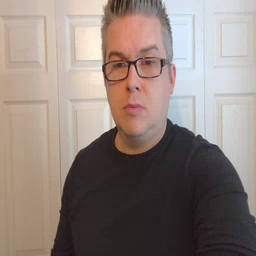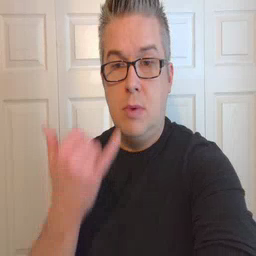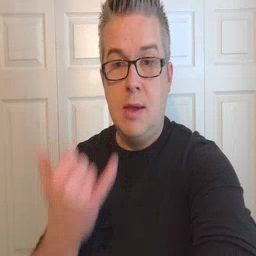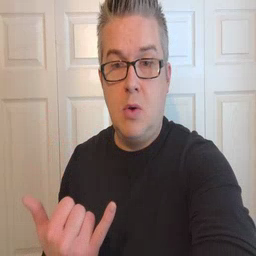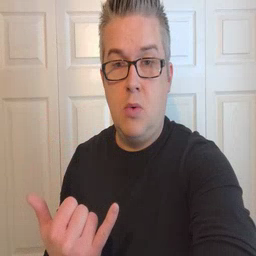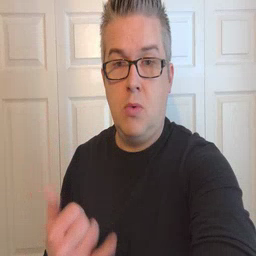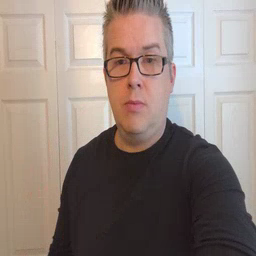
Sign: now